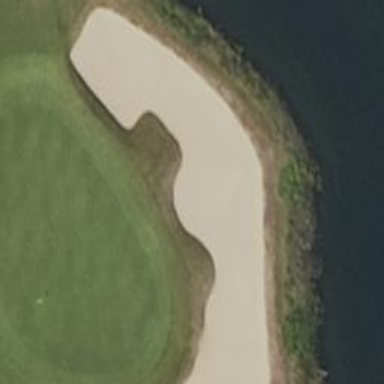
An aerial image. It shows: Golf green.